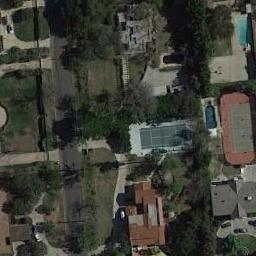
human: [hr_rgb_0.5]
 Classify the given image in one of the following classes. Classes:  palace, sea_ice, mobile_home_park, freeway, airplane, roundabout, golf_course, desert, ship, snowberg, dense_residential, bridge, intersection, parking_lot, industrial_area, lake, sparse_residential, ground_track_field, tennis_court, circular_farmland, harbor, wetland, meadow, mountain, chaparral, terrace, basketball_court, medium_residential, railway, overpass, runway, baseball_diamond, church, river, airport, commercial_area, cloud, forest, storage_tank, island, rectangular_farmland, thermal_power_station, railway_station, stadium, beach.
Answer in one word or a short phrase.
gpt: tennis_court